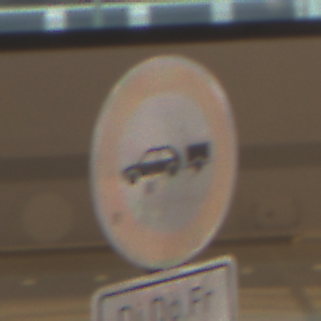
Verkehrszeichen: VerbotPersonenkraftwagenMitAnhaenger
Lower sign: ZeitangabenMitBeschraenkungAufWochentage3
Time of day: NotSpecified
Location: Indoor (Urban)
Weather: NotSpecified
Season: NotSpecified
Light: Artificial